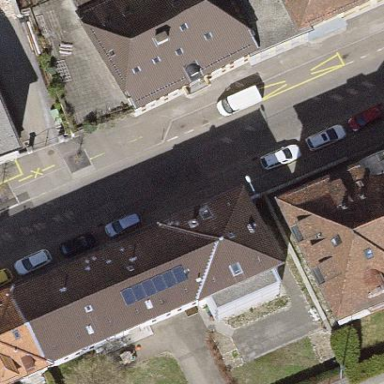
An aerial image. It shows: Street-side parking area.